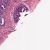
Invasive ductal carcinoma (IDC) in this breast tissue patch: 0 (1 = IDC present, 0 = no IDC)